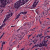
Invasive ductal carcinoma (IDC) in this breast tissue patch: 1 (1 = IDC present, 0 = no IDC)